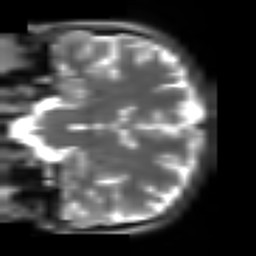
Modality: T2w
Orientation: coronal